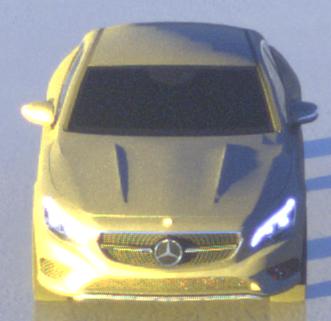
Make: Mercedes-Benz
Model: S 400 Coupé
Detailed model: S-Class (217) Coupé
Model produced from: 2015/10
Model produced until: 2017/09
Doors: 2
Color: gray
Road condition: wet road
Daytime: sunrise or sunset
Contrast: high contrast